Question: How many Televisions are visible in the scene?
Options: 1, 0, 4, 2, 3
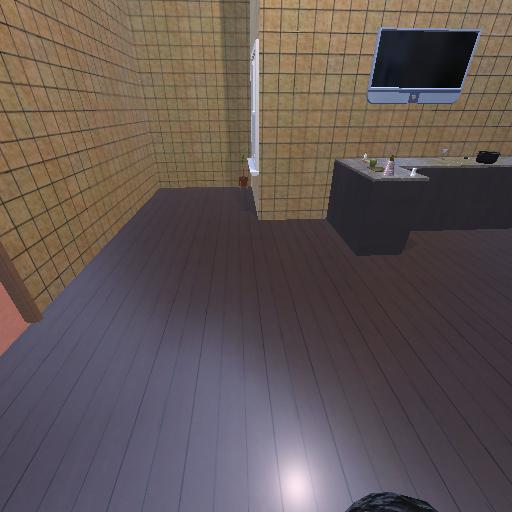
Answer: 1